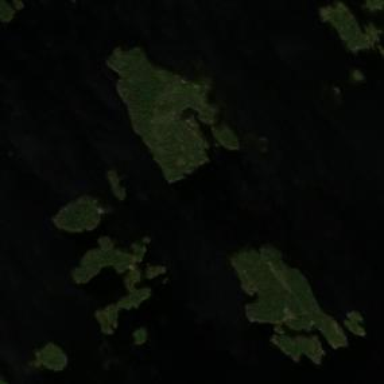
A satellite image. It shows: Islet.